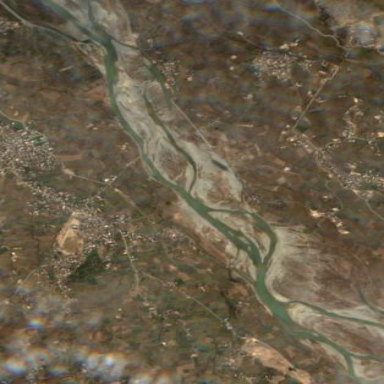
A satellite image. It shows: River flowing through the landscape.